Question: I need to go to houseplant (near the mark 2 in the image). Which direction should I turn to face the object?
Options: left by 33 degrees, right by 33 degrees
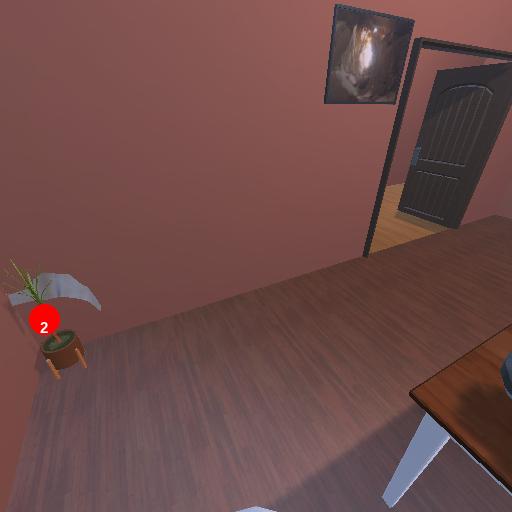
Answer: left by 33 degrees